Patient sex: M
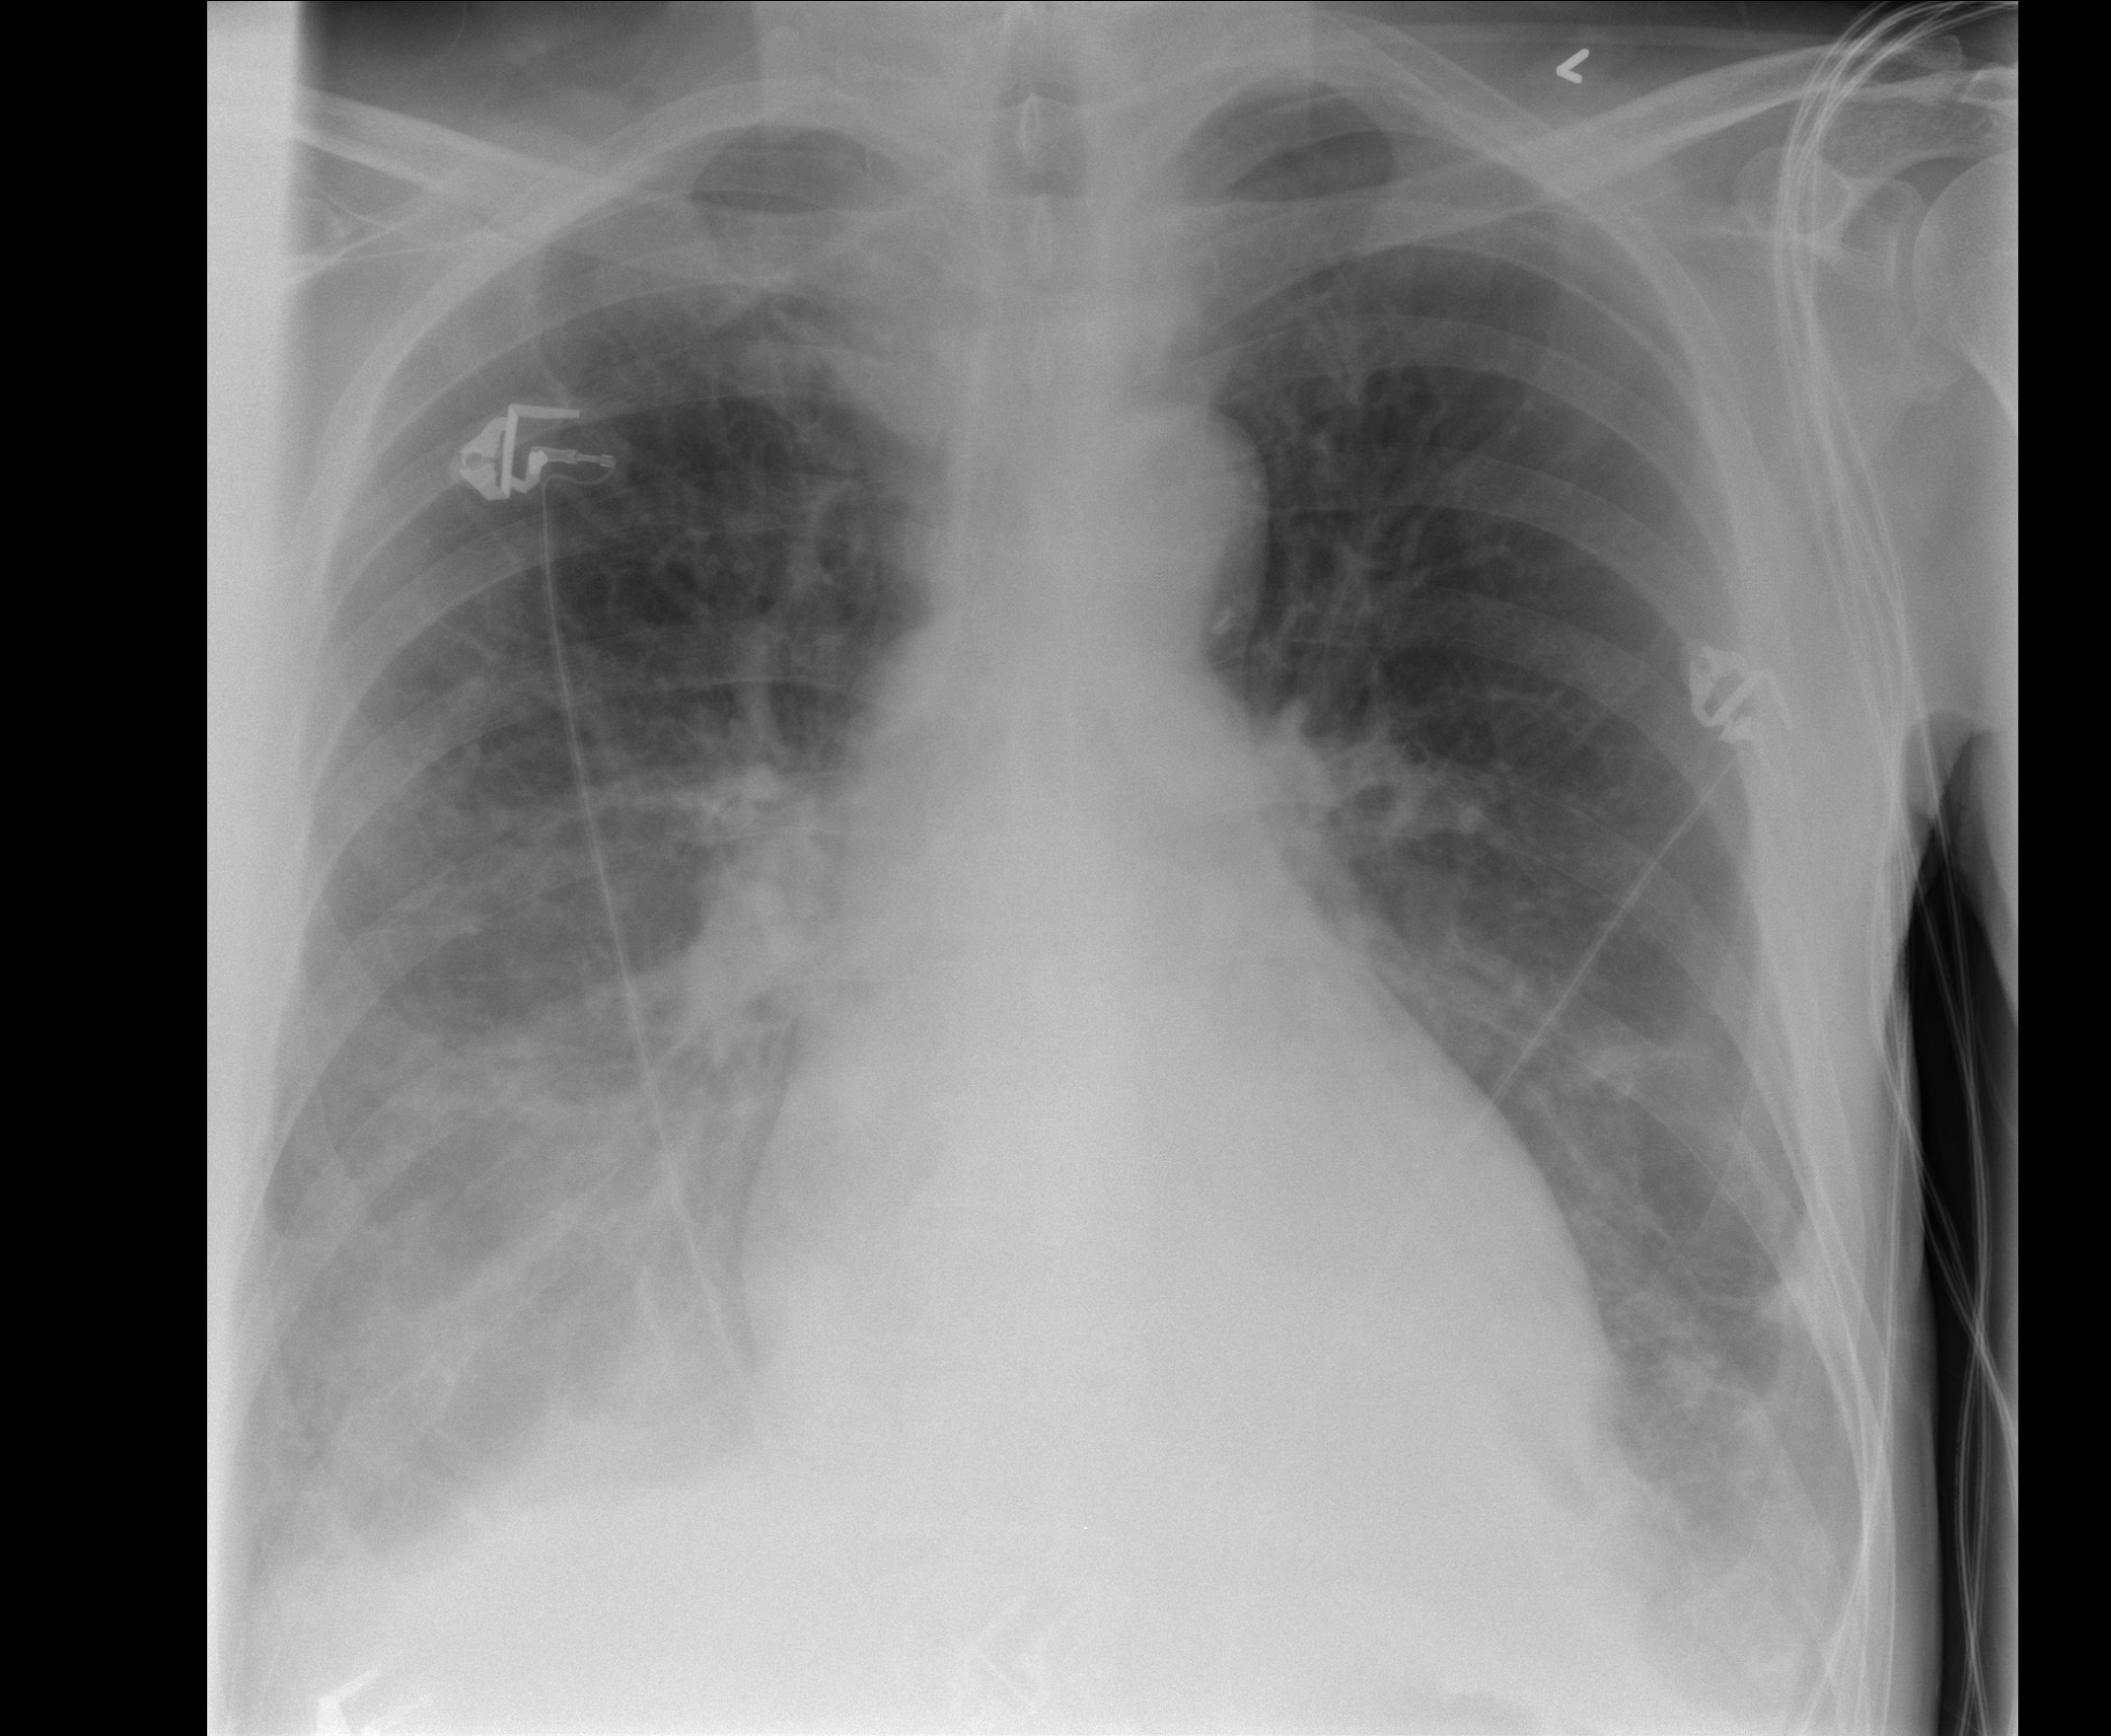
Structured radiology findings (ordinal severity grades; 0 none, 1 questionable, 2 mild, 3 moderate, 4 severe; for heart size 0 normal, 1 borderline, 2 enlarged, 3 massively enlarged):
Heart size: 0
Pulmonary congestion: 2
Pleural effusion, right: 2
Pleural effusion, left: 1
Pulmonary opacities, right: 2
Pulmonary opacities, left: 0
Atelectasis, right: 2
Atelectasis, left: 1